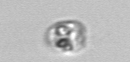
Label: Amoeba